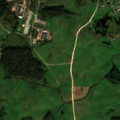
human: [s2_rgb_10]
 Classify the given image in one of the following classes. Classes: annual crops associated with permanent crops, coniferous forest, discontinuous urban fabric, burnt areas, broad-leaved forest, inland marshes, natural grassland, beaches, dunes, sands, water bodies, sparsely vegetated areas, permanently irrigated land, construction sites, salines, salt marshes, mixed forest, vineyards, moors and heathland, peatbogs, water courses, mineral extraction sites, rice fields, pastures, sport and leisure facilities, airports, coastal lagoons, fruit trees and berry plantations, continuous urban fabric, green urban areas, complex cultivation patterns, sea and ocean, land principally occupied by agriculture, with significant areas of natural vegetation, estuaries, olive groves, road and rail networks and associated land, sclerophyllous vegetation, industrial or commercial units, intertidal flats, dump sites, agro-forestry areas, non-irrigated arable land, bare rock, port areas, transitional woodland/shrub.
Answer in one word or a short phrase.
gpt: discontinuous urban fabric, pastures, complex cultivation patterns, mixed forest